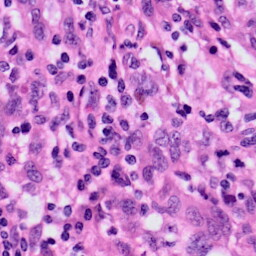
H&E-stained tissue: Skin